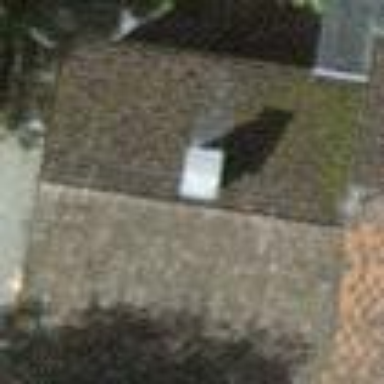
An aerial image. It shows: Detached building with gabled roof.